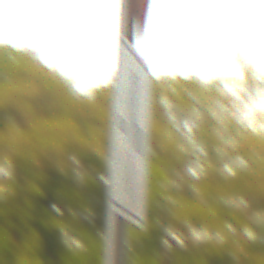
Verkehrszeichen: VerlaufVorfahrtsstrasse4
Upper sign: VorfahrtGewaehren
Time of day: SunriseSunset
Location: Outdoor (RoadRail)
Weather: Clear
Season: NotSpecified
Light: Natural